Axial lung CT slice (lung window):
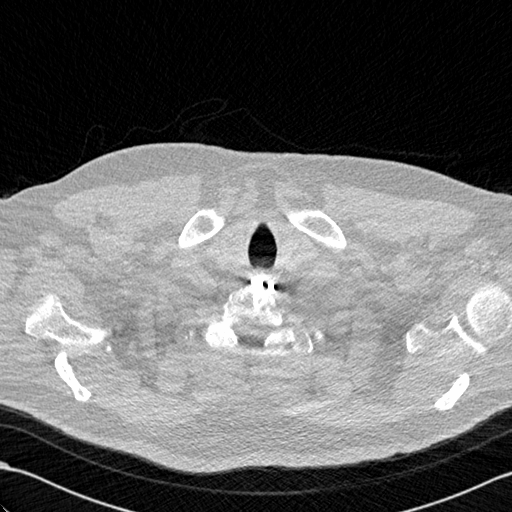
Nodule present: no